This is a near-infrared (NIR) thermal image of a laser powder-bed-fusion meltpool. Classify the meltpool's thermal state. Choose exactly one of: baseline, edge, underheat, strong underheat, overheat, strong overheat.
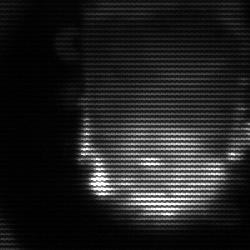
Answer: baseline